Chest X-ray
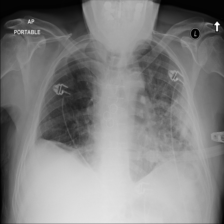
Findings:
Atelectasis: negative
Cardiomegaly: negative
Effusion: negative
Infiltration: negative
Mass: negative
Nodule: negative
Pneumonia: negative
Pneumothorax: negative
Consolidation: negative
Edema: negative
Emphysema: negative
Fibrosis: negative
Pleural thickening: negative
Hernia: negative